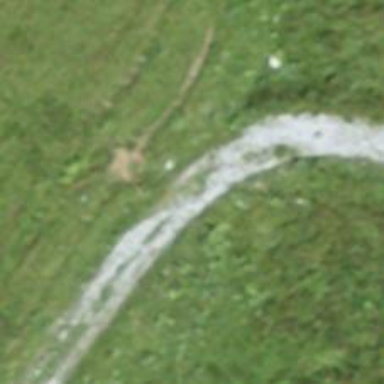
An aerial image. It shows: Ground path.